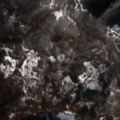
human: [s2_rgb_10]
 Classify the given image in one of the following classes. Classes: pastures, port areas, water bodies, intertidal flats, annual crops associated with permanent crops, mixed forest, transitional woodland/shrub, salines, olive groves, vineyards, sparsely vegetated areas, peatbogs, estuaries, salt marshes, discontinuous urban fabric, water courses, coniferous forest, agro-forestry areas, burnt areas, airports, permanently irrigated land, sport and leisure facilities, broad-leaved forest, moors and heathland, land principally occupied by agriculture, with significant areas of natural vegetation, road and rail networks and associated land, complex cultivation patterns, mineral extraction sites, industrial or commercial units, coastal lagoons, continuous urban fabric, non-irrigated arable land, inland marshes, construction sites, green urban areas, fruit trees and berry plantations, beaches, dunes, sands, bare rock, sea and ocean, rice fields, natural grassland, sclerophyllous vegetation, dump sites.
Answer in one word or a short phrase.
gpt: land principally occupied by agriculture, with significant areas of natural vegetation, broad-leaved forest